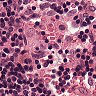
Metastatic tissue present: no